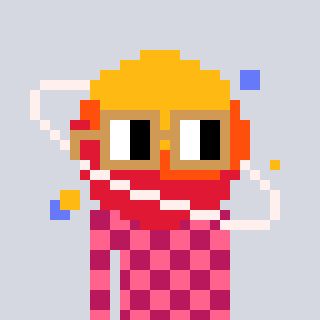
a pixel art character with square brown glasses, a saturn-shaped head and a darkpink-colored body on a cool background